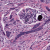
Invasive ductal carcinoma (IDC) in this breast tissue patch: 1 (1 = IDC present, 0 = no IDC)